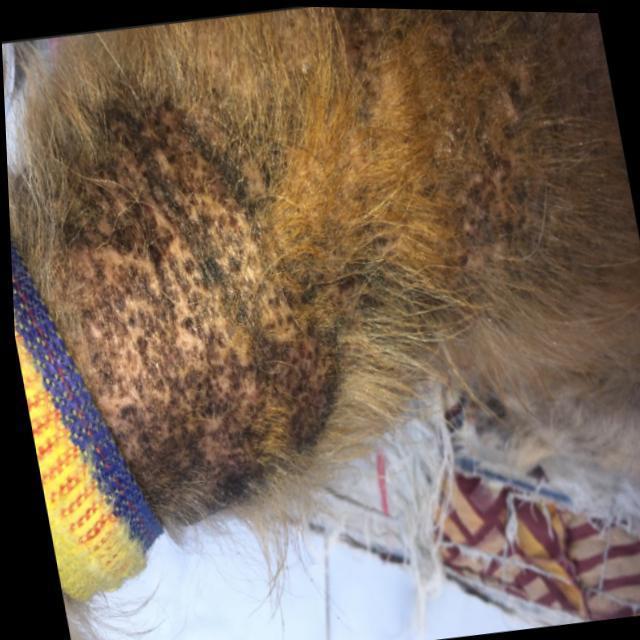
Canine demodicosis (Demodex mange) — caused by Demodex canis mites. Presents with alopecia, follicular papules, pustules, and comedones. Often localized on face and forelimbs.